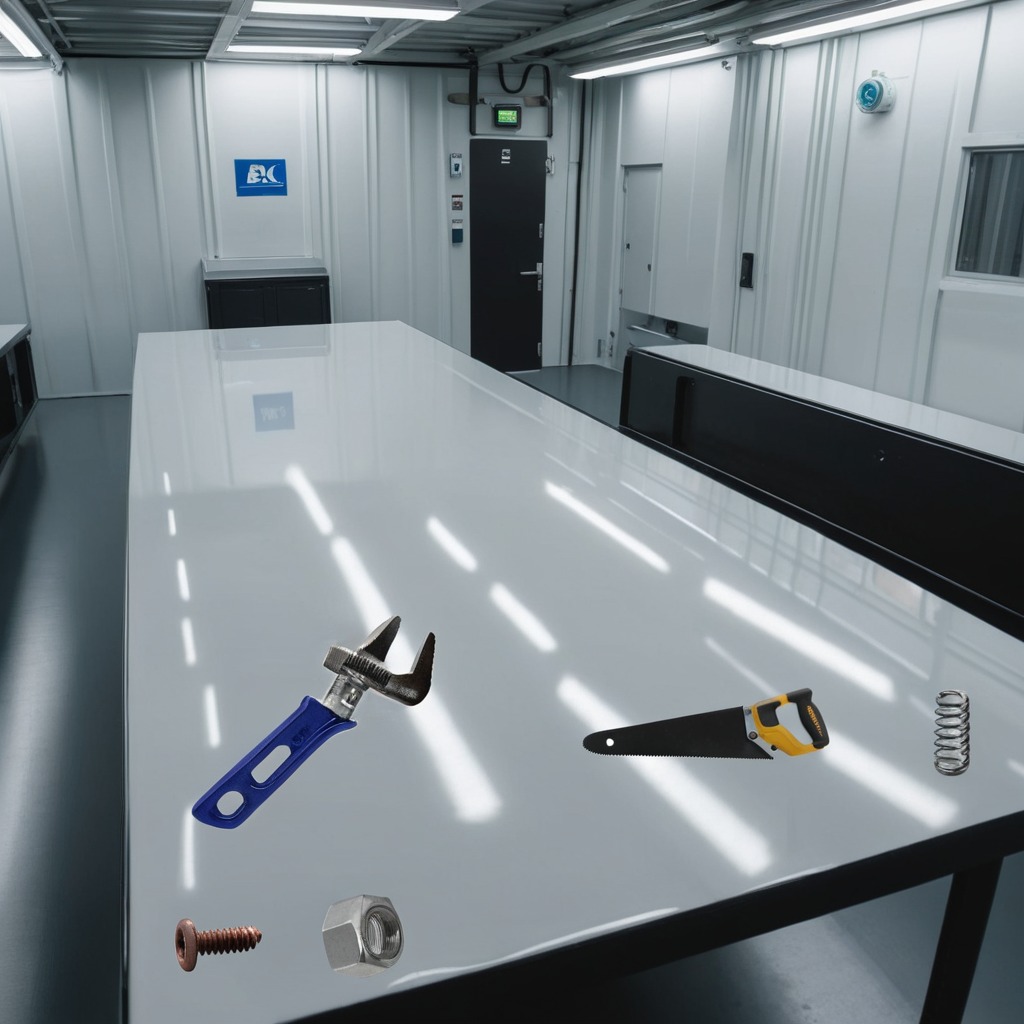
A metal machine screw, a coiled metal spring, a handheld metal saw, a metal nut, and a wrench are lying on a high-gloss table in a ship maintenance bay industrial lighting.